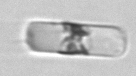
Label: Guinardia_delicatula